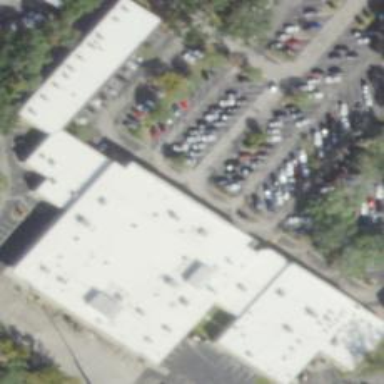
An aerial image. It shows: Mall building.